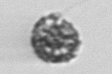
Label: coccolithophorid